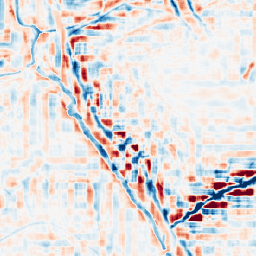
Category: wavelet
Decomposition family: wavelet_reverse_biorthogonal
Decomposition parameters: wavelet: rbio3.5
level: 4
Upsampling method: sinc_hamming
Upsampling parameters: scale: 4
kernel_size: 16
Upsampling scale: 4